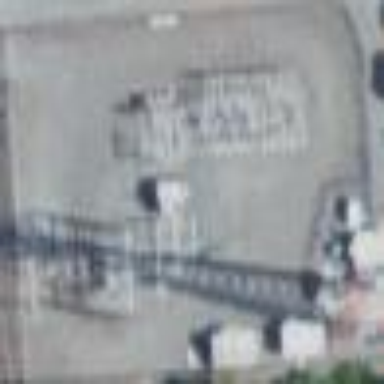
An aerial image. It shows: Distribution substation surrounded by fence.